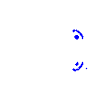
Particle: pion